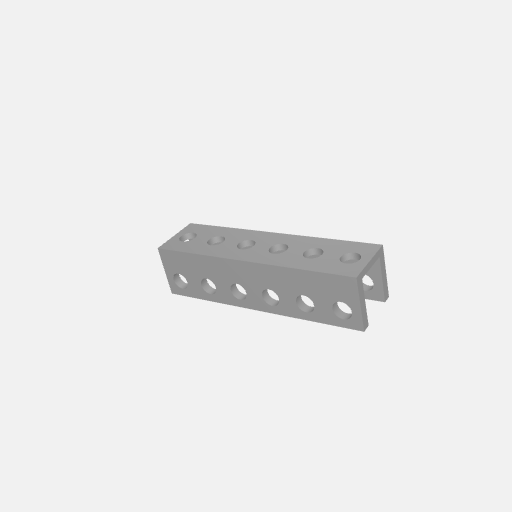
Part: UBeam6H